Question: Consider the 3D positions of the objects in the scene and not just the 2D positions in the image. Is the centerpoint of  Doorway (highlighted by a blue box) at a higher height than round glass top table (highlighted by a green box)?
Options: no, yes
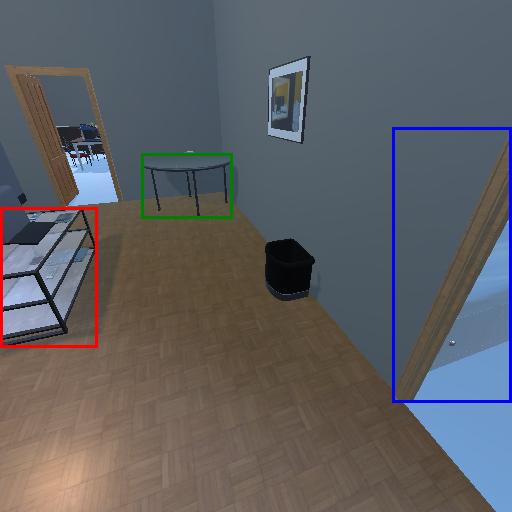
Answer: no